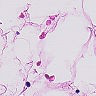
Metastatic tissue present: no